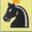
Piece: bN